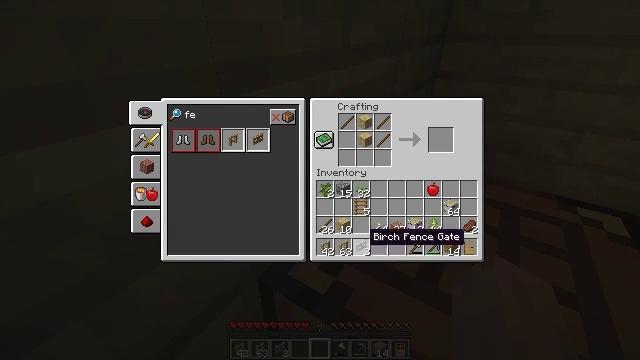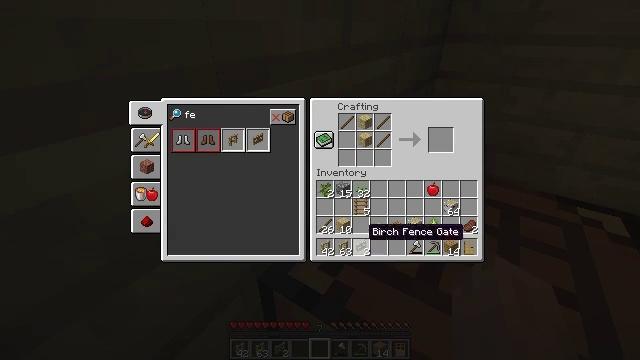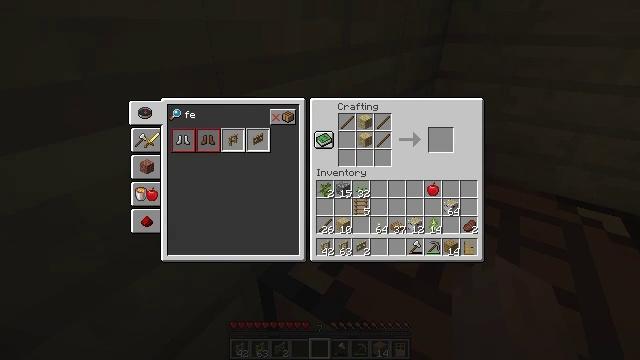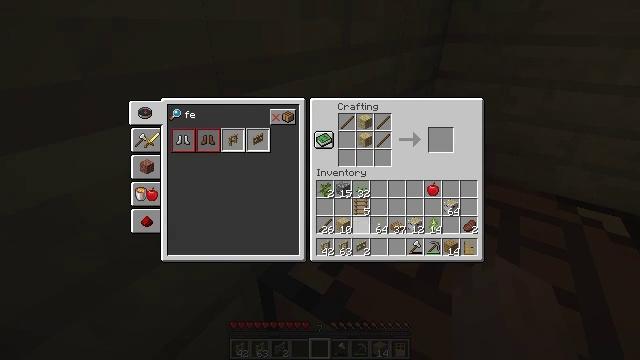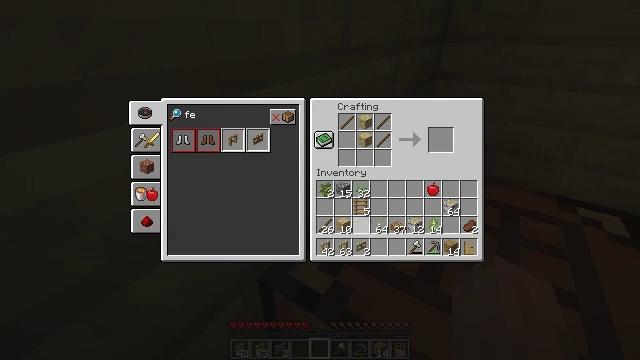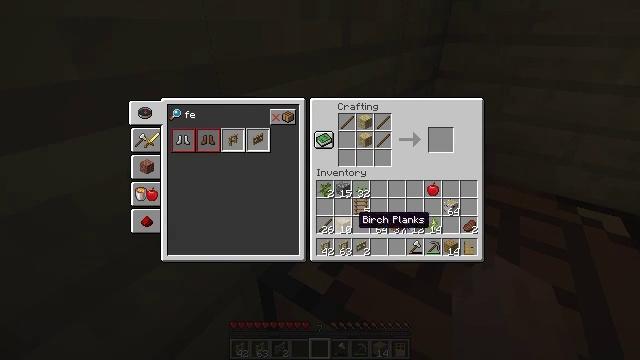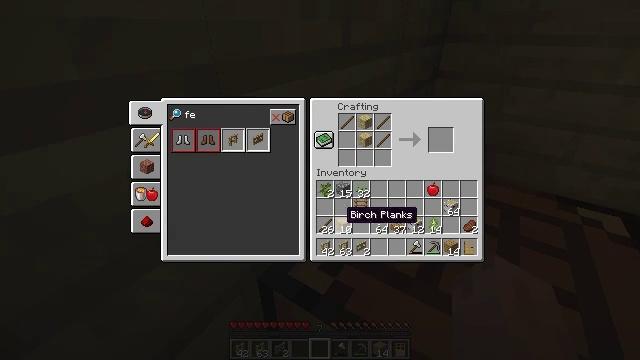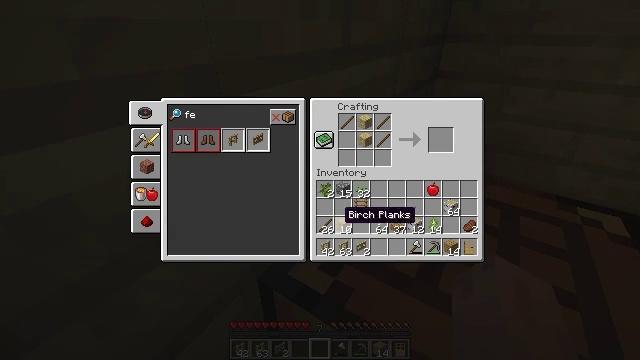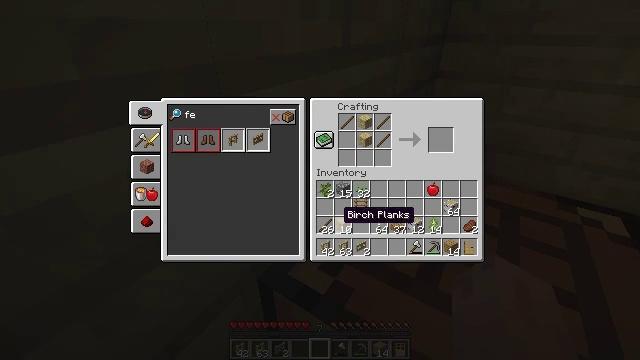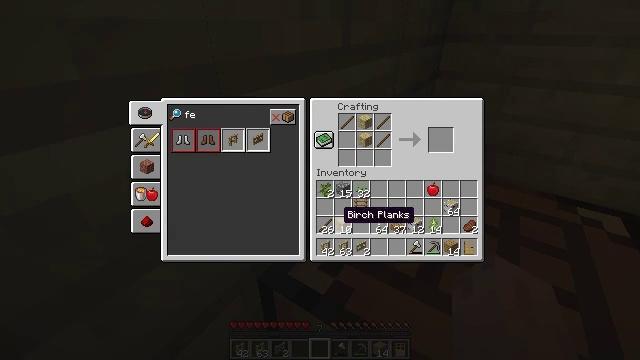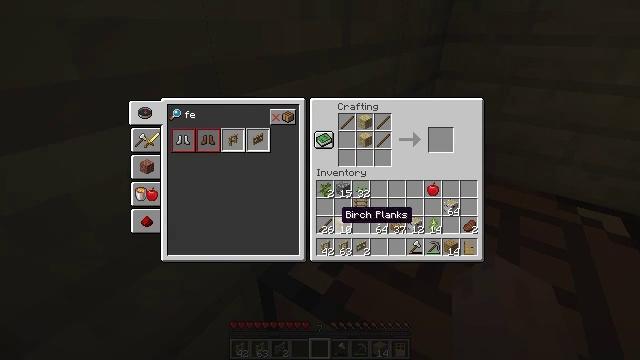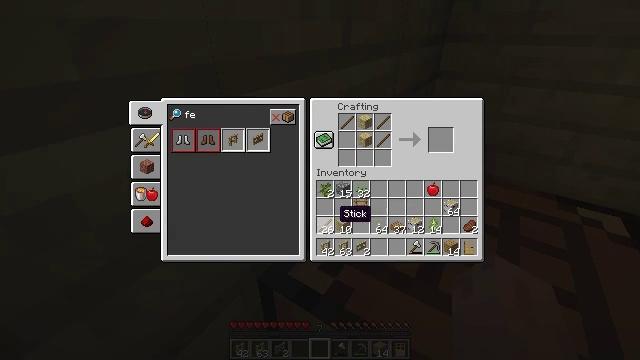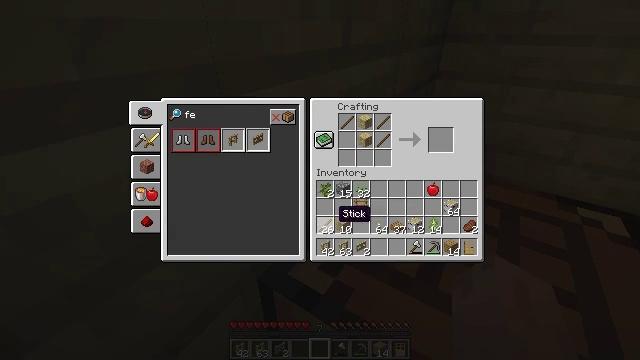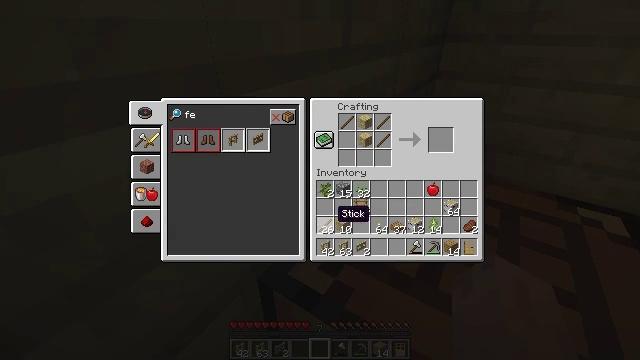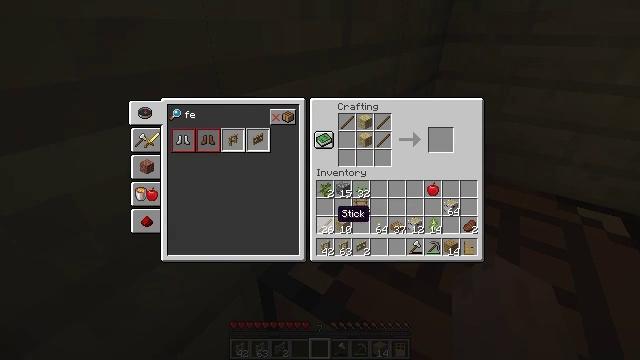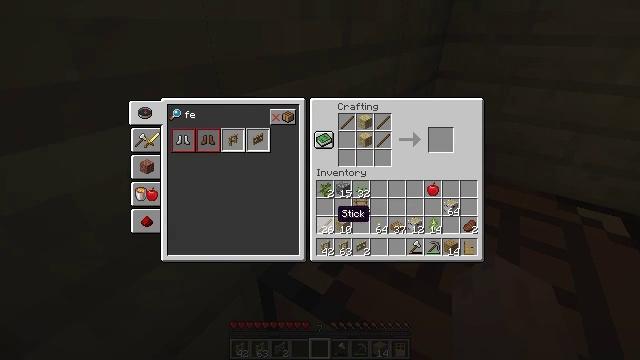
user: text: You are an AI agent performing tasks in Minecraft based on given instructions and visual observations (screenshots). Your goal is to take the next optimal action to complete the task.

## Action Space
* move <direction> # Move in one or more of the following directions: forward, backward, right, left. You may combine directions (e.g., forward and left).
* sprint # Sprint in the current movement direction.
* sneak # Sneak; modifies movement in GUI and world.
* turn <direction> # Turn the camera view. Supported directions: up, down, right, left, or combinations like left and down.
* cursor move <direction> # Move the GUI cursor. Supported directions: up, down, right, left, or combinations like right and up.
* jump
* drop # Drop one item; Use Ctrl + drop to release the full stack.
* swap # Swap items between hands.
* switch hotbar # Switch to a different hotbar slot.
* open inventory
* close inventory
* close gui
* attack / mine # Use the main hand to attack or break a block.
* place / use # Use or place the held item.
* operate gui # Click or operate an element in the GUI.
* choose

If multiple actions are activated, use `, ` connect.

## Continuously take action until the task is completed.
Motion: motion action
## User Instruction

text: Make sure to use birch planks in the crafting table to get a birch fence gate.
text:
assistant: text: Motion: no_op
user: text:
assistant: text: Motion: no_op
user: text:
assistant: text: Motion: no_op
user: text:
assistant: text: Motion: no_op
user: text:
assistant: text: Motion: no_op
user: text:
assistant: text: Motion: cursor move left
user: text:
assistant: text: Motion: no_op
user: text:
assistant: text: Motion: no_op
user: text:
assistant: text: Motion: no_op
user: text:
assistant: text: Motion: no_op
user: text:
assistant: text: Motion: no_op
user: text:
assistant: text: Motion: no_op
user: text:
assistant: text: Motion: no_op
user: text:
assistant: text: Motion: no_op
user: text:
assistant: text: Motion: no_op
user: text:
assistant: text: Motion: no_op
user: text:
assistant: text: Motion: no_op
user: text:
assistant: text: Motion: no_op
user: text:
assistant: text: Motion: operate gui
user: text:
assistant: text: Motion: operate gui
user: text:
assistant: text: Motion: no_op
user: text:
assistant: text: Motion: no_op
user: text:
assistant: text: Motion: cursor move up
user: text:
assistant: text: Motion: cursor move up
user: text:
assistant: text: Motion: cursor move up
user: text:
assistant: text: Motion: no_op
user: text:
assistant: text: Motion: cursor move up
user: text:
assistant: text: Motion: no_op
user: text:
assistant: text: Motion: no_op
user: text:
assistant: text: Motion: no_op